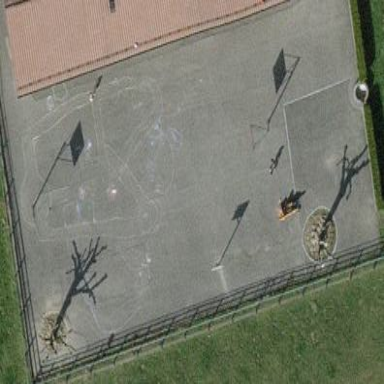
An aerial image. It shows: Basketball court located in leisure land pitch.